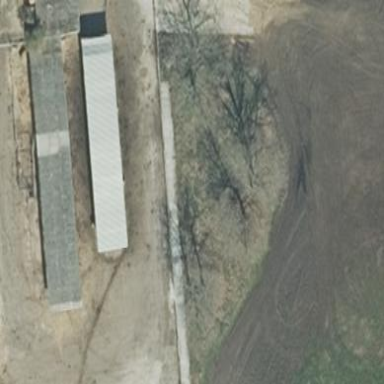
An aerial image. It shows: Farmyard area.